二年级 · 组合数学

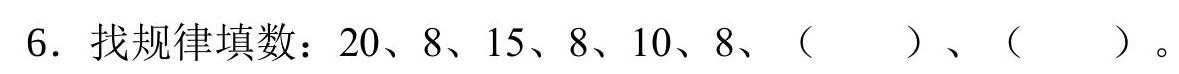
答案: 58
解析: ：分析：（1）由点 $\mathrm{A}$ 在抛物线上, 将 $\mathrm{A}$ 点坐标代入, 求出参数 $\mathrm{P}$, 求解即可 (2) 由于 $F(8,0)$ 是 $\triangle A B C$ 的重心, 则重心与焦点重合, 由重心坐标公式可求 $M$ 是 $B C$ 的中点。

(3) 由于线段 $\mathrm{BC}$ 的中点 $\mathrm{M}$ 不在 $x$ 轴上, 所以 $\mathrm{BC}$ 所在的直线不垂直于 $x$ 轴. 设 $\mathrm{BC}$ 所在直线的方程为: $y+4=k(x-11)(k \neq 0)$, 解出 $k$ 即可。